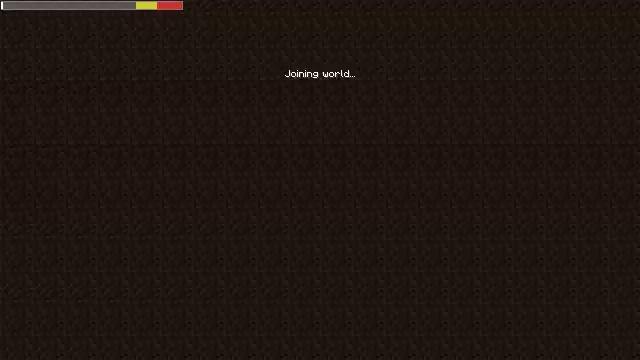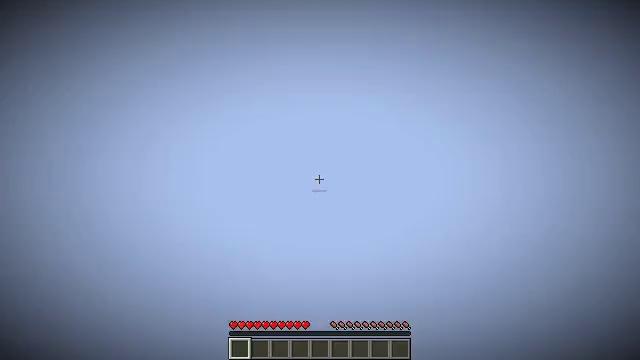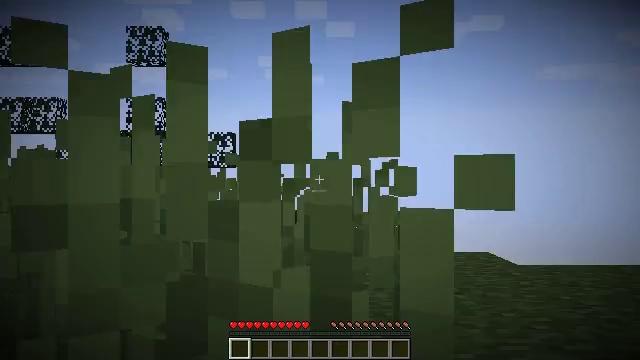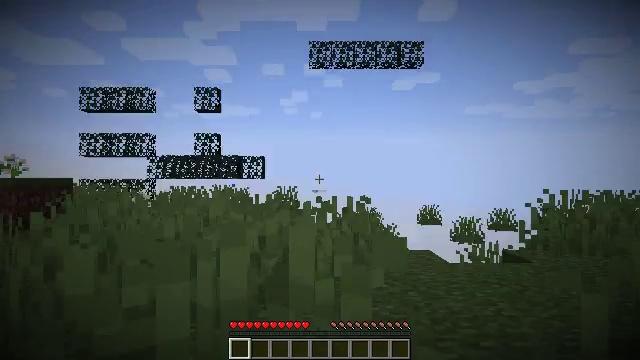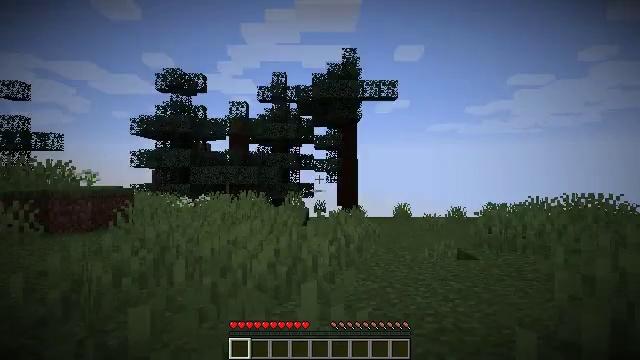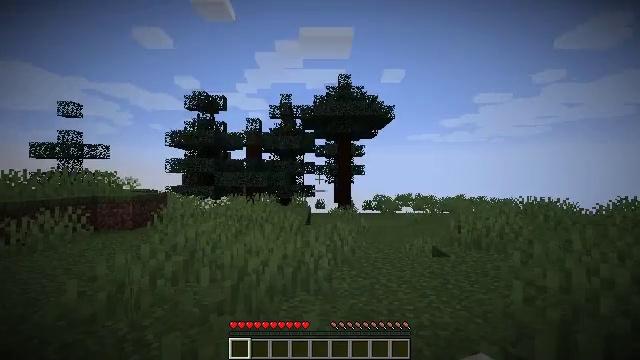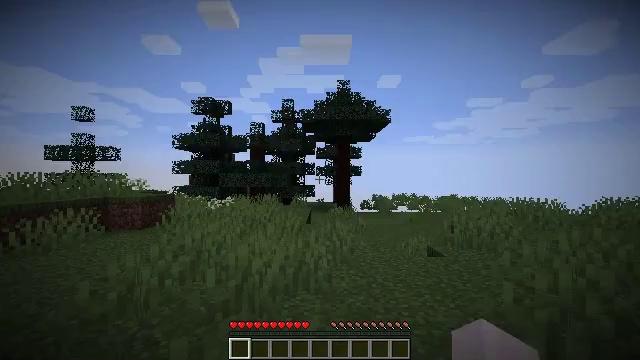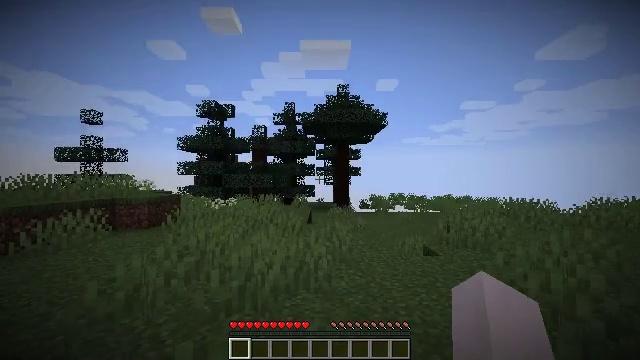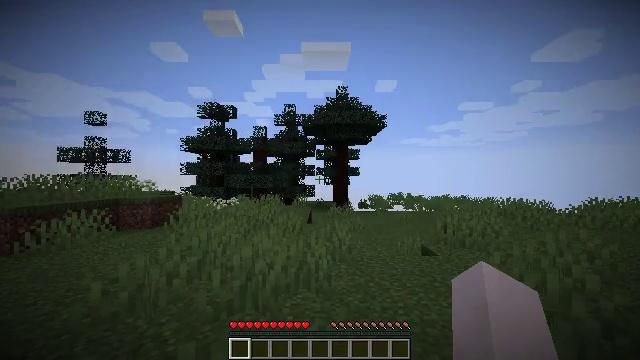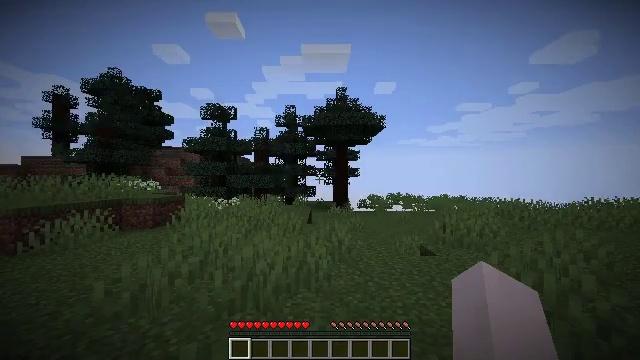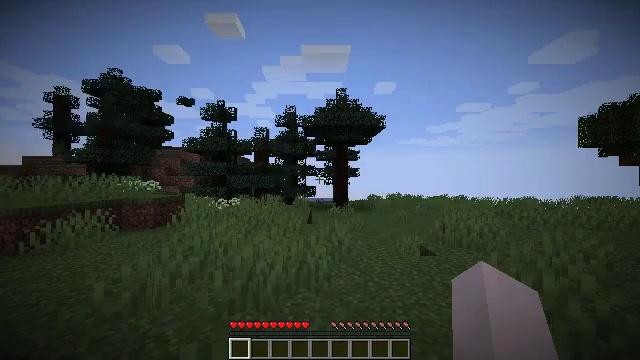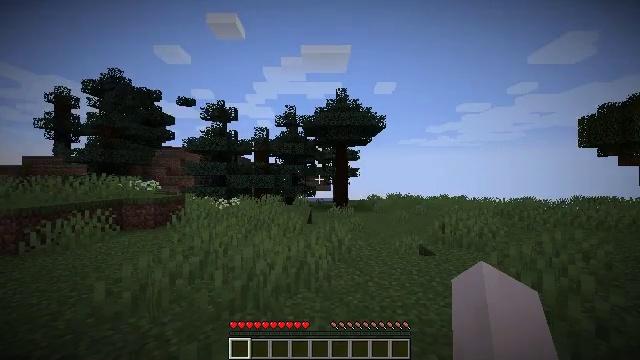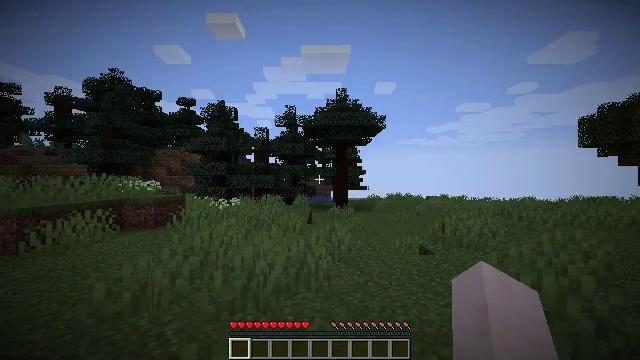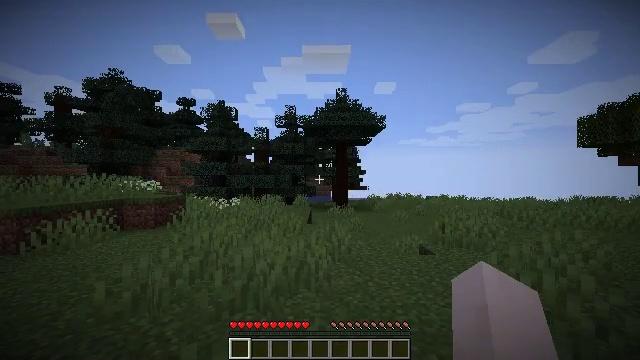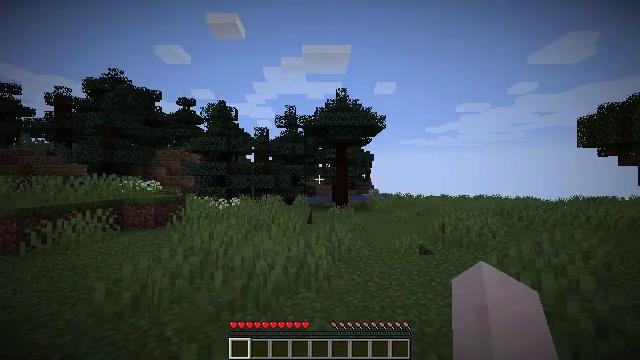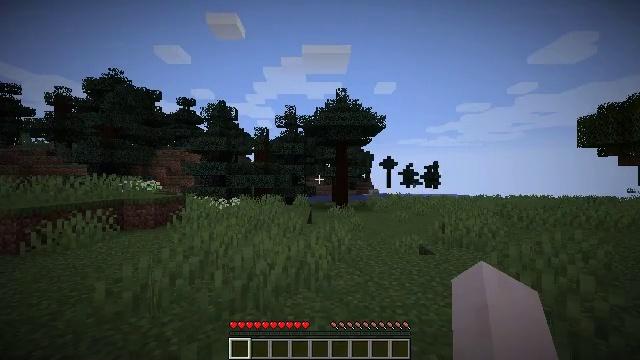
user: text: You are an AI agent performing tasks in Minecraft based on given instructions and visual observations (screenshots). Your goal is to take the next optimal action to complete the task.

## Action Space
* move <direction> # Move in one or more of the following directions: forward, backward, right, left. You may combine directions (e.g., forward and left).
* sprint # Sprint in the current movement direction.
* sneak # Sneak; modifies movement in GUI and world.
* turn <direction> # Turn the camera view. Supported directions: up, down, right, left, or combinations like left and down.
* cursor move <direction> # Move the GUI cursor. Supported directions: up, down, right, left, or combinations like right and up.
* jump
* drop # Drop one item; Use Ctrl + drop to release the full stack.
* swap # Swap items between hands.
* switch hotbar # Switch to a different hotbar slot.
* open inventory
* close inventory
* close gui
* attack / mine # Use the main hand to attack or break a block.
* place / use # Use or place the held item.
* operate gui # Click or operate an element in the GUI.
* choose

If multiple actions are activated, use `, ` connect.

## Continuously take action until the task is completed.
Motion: motion action
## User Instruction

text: Mine the lilac flower.
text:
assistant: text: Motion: attack / mine
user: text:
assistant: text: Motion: attack / mine
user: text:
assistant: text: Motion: attack / mine
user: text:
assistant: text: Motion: attack / mine
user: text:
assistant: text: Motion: attack / mine
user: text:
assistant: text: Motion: attack / mine
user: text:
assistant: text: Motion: attack / mine
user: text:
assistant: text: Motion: attack / mine
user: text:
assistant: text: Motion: attack / mine
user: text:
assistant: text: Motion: attack / mine
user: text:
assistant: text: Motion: attack / mine
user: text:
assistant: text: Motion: attack / mine
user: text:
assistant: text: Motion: attack / mine
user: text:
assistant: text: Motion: attack / mine
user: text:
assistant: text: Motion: attack / mine
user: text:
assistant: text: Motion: attack / mine
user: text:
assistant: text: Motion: attack / mine
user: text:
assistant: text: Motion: attack / mine
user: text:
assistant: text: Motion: attack / mine
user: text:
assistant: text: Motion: attack / mine
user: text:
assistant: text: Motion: attack / mine
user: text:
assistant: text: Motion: attack / mine
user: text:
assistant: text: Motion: attack / mine
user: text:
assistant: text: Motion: attack / mine
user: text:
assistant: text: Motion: attack / mine
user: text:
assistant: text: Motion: attack / mine
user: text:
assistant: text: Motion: attack / mine
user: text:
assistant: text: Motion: attack / mine
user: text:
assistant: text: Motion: attack / mine
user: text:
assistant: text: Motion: attack / mine